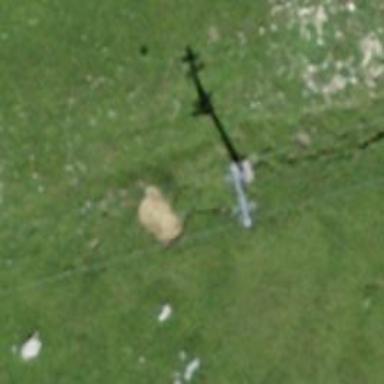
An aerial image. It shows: Pylon for aerialway.